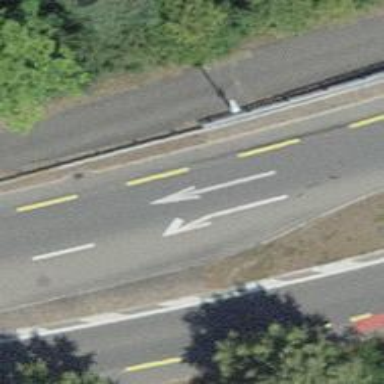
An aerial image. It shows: Primary road with asphalt surface and designated cycle lane.